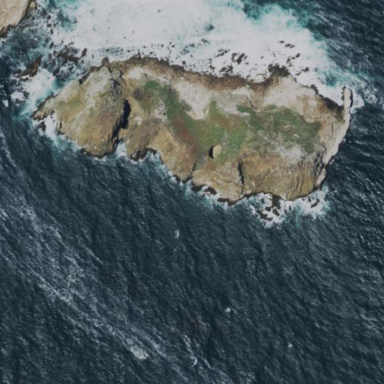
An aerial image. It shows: Islet along the natural coastline.